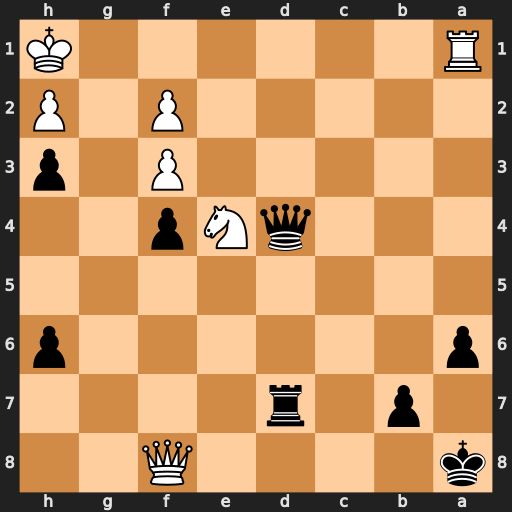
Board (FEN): k4Q2/1p1r4/p6p/8/3qNp2/5P1p/5P1P/R6K
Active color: b
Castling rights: -
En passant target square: -
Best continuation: Rd8 Qxd8+ Qxd8